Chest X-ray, AP view. Patient: 44 years old, sex M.
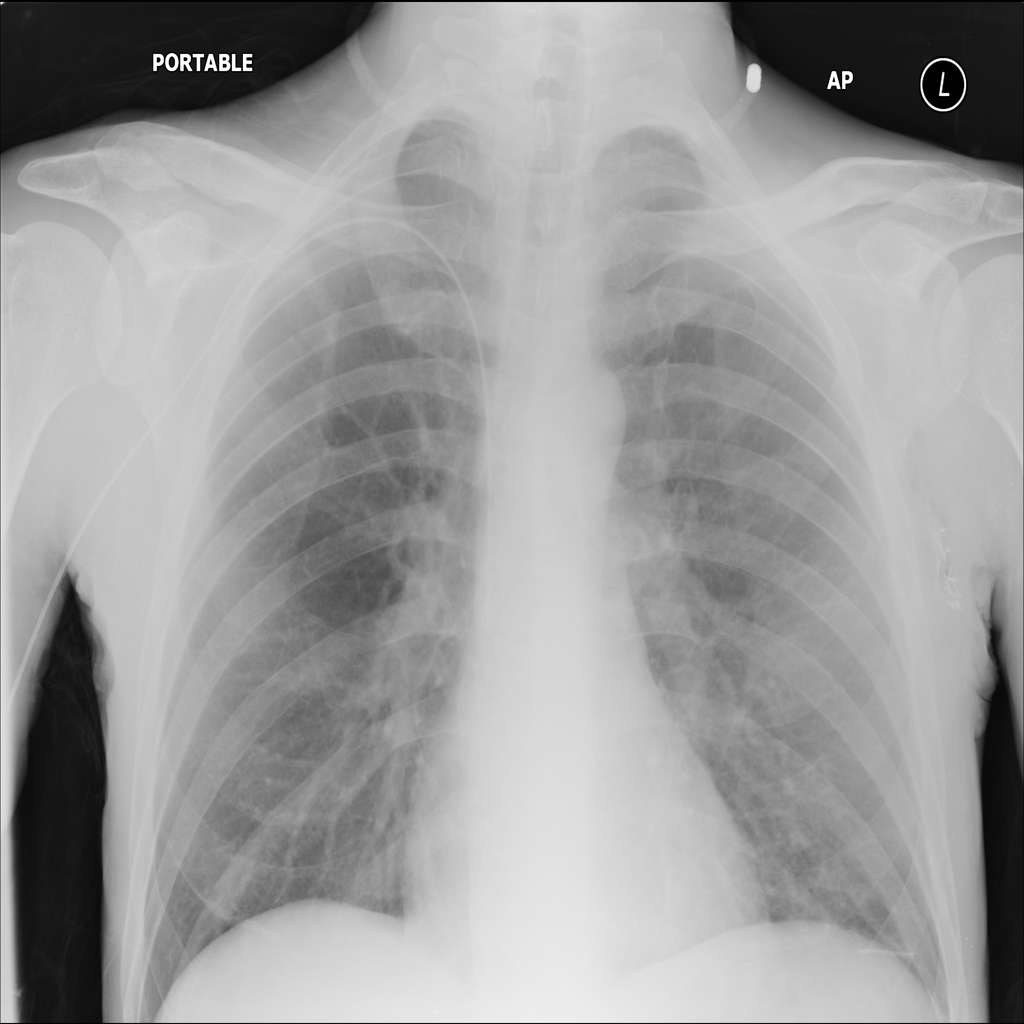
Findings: No Finding